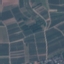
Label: PermanentCrop